Question: I would appreciate any help in solving my problem that has had me pulling my hair out for the last day!
I'm an Objective-C noob - so the answer to this may be very simple (I'm coming from years of PHP). Please be nice.
Yes, I have extensively 'Googled' and looked at Apple Documentation - but have failed to come to an understanding of my problem.
I am trying to pass a value selected in a table view to another controller from a singleton. I am finding that the method in the second view controller is completing before the method which triggered the segue. This is leading to the second view controller access 'stale' data.
I have set up a project with a very simple StoryBoard using ARC targeting iOS5.

I have created a singleton to store a NSString between view controllers.
'''
#import <Foundation/Foundation.h>
@interface Singleton : NSObject
@property (strong, nonatomic) NSString *sharedString;
+ (id)singletonManager;
@end
'''
'''
#import "Singleton.h"
static Singleton *sharedInstance = nil;
@implementation Singleton
@synthesize sharedString = _sharedString;
+(id)singletonManager
{
@synchronized(self){
if (sharedInstance == nil)
sharedInstance = [[self alloc] init];
}
return sharedInstance;
}
-(id) init {
if (self = [super init]) {
_sharedString = [[NSString alloc] initWithString:@"Initialization String"];
}
return self;
}
@end
'''
The TableView in the story board is linked to the following TableViewController
'''
#import <UIKit/UIKit.h>
@interface TableViewController : UITableViewController
@end
'''
'''
#import "TableViewController.h"
#import "Singleton.h"
@interface TableViewController ()
@property NSArray *tableData;
@end
@implementation TableViewController
@synthesize tableData;
- (id)initWithStyle:(UITableViewStyle)style
{
self = [super initWithStyle:style];
if (self) {
}
return self;
}
- (void)viewDidLoad
{
[super viewDidLoad];
self.tableData = [NSArray arrayWithObjects:@"First", @"Second", @"Third", nil];
}
- (void)viewDidUnload
{
[super viewDidUnload];
}
- (NSInteger)numberOfSectionsInTableView:(UITableView *)tableView
{
// Return the number of sections.
return 1;
}
- (NSInteger)tableView:(UITableView *)tableView numberOfRowsInSection:(NSInteger)section
{
// Return the number of rows in the section.
return [self.tableData count];
}
- (UITableViewCell *)tableView:(UITableView *)tableView cellForRowAtIndexPath:(NSIndexPath *)indexPath
{
static NSString *CellIdentifier = @"Cell";
UITableViewCell *cell = [tableView dequeueReusableCellWithIdentifier:CellIdentifier];
// Configure the cell...
cell.textLabel.text = [self.tableData objectAtIndex:indexPath.row];
return cell;
}
- (void)tableView:(UITableView *)tableView didSelectRowAtIndexPath:(NSIndexPath *)indexPath
{
NSLog(@"TableViewController: didSelectRowAtIndexPath start");
Singleton *sharedInstance = [Singleton singletonManager];
sharedInstance.sharedString = [self.tableData objectAtIndex:indexPath.row];
NSLog(@"TableViewController: Finished storing data into shared string: %@", sharedInstance.sharedString);
NSLog(@"TableViewController: didSelectRowAtIndexPath start");
}
@end
'''
The table cell is segue-ed (push) to a basic ViewController with a single label.
'''
#import <UIKit/UIKit.h>
@interface DetailViewController : UIViewController
@property (strong, nonatomic) IBOutlet UILabel *displayLabel;
@end
'''
'''
#import "DetailViewController.h"
#import "Singleton.h"
@interface DetailViewController ()
@end
@implementation DetailViewController
@synthesize displayLabel = _displayLabel;
- (void)viewDidLoad
{
[super viewDidLoad];
NSLog(@"DetailViewController: viewDidLoad start");
Singleton *sharedInstance = [Singleton singletonManager];
self.displayLabel.text = sharedInstance.sharedString;
NSLog(@"displayLabel.text: %@", self.displayLabel.text);
NSLog(@"DetailViewController: viewDidLoad end");
}
- (void)viewDidUnload
{
[self setDisplayLabel:nil];
[super viewDidUnload];
}
@end
'''
When a table cell is selected, I am wanting
- - - -
Unfortunately this is not working as expected with my code. If I look at the NSLog details in the console I can see that the detail view's function is actually finishing before the initiating table view method ().
'''
2012-05-10 23:17:45.756 TestSingleton[12105:f803] DetailViewController: viewDidLoad start
2012-05-10 23:17:45.758 TestSingleton[12105:f803] displayLabel.text: Initialization String
2012-05-10 23:17:45.759 TestSingleton[12105:f803] DetailViewController: viewDidLoad end
2012-05-10 23:17:45.763 TestSingleton[12105:f803] TableViewController: didSelectRowAtIndexPath start
2012-05-10 23:17:45.764 TestSingleton[12105:f803] TableViewController: Finished storing data into shared string: First
2012-05-10 23:17:45.765 TestSingleton[12105:f803] TableViewController: didSelectRowAtIndexPath start
'''
Arrrrggghh!
If I place the setting of the label text in the method of the detail view, the correct value from shared singleton NSString will be displayed. With this approach, however, you can actually see the app changing the value of the text label (eg. if you click on the first row, when the detail view screen loads you can SEE the label change from "Initialization String" to "First").
Can somebody please explain how I can pass a shared value from a singleton to another view and have it available to the second view controller .
If any clarification is required - please let me know.
I'm sure this has something to do with my failure to appreciate the subtleties of the view lifecycle.
Thanks to *8vius.
My new method in which solves my problem:
'''
- (void) prepareForSegue:(UIStoryboardSegue *)segue sender:(id)sender
{
if([segue.identifier isEqualToString:@"mySegue"]) {
NSLog(@"Preparing for Segue to detail view");
Singleton *sharedInstance = [Singleton singletonManager];
NSIndexPath *selectedRow = [self.tableView indexPathForSelectedRow];
sharedInstance.sharedString = [self.tableData objectAtIndex:selectedRow.row];
NSLog(@"TableViewController: Finished storing data into shared string: %@", sharedInstance.sharedString);
}
}
'''
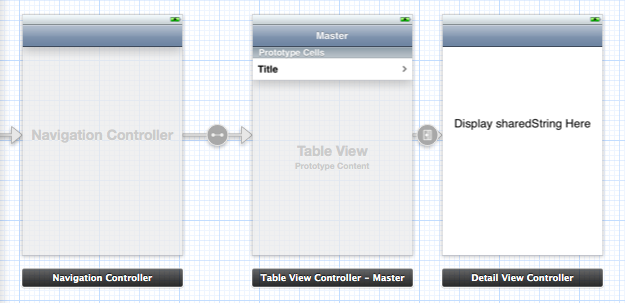
Answer: In your destination view controller set up a property (public) so you can set the value you wish to pass in. Implement 'prepareForSegue' in your origin view controller and import the header of your destination view controller.
To get the indexPath of a table view cell you should have an IBOutlet set to your table view, this way you can get the indexPath using the indexPathForCell method in your prepareForSegue method.
In your 'prepareForSegue' you should have something like this:
'''
- (void)prepareForSegue:(UIStoryboardSegue *)segue sender:(id)sender {
NSIndexPath *indexPath = [self.tableView indexPathForCell:sender];
if ([segue.identifier isEqualToString:@"[identifier for your segue]"]) {
[segue.destinationViewController setValueIWantToSet:value];
}
}
'''
You could also set the value of the label text here, if you wish.
The reason your 'viewDidLoad' finishes before is because iOS sets up the destination view controller before transitioning to it, using the 'prepareForSegue' method guarantees that your destination view controller is already instantiated and set up, so you can set the values you wish.